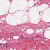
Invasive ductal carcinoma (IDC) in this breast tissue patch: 0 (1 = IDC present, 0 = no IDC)